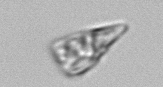
Label: Licmophora